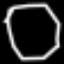
Label: octagon